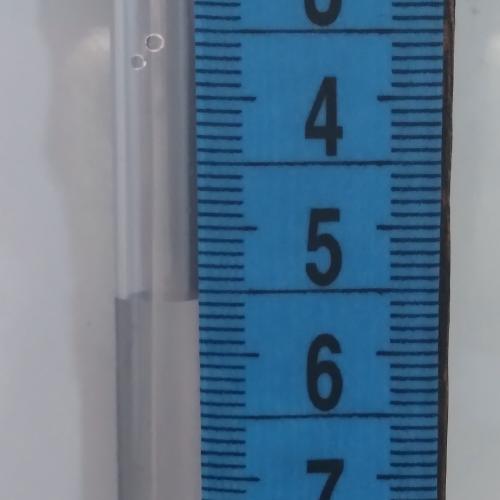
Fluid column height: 5.6 cm